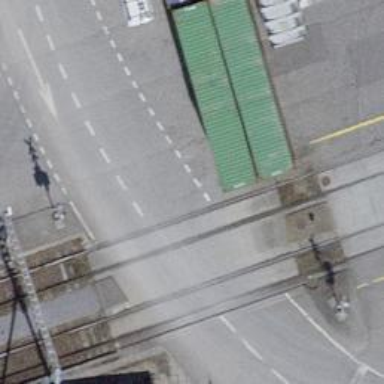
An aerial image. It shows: Railway level crossing.